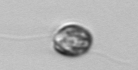
Label: flagellate